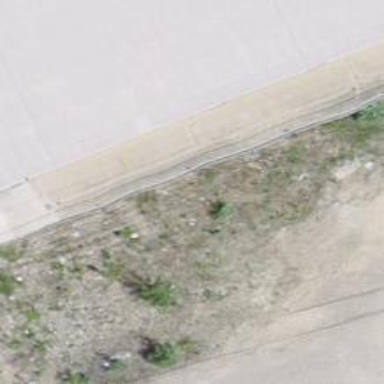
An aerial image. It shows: Disused railway yard with one track.